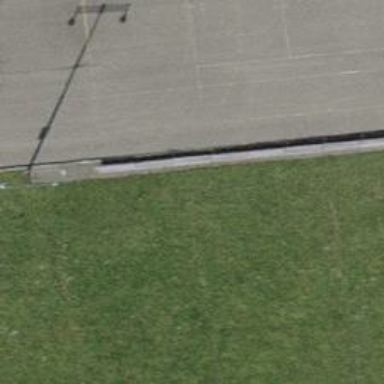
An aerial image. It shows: Brown bench in the vicinity.